Field crop: maize
Growth stage: 2
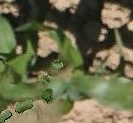
Species: maize